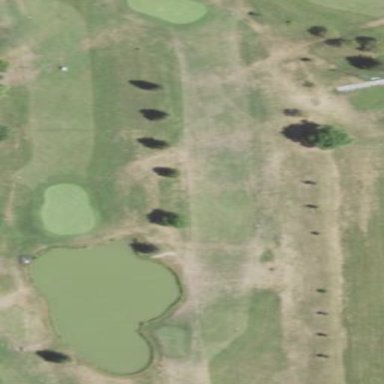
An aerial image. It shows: Golf fairway surrounded by grass.